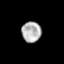
Tissue: lung
Cell type: Epithelial cells
Senescence score: 0.1666
Nuclear area (px): 393
Mean DAPI intensity: 178.097